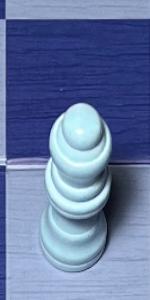
Label: Queen_White